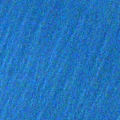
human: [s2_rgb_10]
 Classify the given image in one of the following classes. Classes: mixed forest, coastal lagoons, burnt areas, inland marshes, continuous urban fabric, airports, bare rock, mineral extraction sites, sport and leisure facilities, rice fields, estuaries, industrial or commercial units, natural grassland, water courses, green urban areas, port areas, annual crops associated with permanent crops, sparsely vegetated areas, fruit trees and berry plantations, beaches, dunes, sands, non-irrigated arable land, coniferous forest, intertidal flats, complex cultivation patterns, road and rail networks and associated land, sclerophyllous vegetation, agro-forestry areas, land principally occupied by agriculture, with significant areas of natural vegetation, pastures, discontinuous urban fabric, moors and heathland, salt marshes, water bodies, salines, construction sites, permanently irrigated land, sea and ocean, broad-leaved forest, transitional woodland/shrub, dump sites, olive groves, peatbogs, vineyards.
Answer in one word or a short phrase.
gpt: sea and ocean